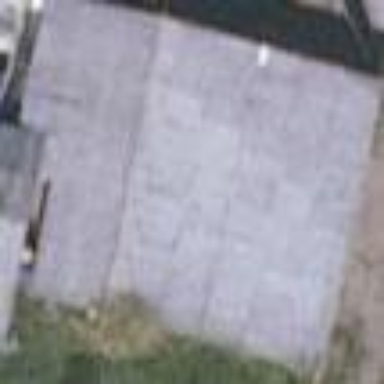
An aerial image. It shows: Gabled building.